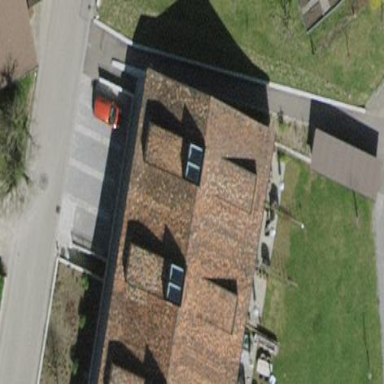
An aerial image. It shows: Building with tiled roof.